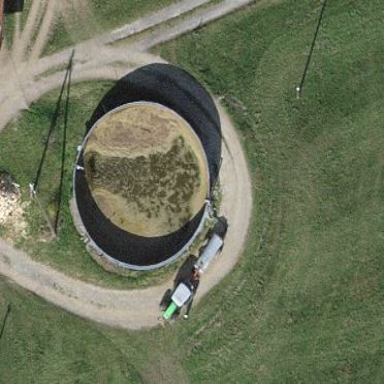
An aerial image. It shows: Storage tank created as man-made structure.